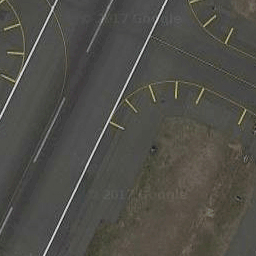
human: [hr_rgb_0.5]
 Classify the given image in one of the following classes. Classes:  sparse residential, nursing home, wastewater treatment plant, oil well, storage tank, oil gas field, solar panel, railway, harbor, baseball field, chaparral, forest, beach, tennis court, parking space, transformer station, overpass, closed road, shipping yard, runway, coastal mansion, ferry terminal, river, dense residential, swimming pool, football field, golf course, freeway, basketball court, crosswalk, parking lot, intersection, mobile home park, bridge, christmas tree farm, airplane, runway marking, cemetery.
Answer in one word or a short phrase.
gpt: runway